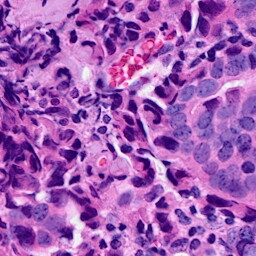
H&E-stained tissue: Breast